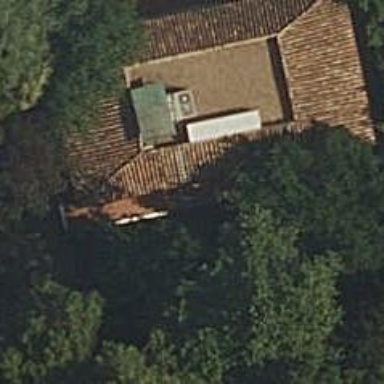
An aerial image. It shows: Simple and straightforward house.